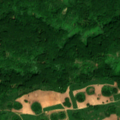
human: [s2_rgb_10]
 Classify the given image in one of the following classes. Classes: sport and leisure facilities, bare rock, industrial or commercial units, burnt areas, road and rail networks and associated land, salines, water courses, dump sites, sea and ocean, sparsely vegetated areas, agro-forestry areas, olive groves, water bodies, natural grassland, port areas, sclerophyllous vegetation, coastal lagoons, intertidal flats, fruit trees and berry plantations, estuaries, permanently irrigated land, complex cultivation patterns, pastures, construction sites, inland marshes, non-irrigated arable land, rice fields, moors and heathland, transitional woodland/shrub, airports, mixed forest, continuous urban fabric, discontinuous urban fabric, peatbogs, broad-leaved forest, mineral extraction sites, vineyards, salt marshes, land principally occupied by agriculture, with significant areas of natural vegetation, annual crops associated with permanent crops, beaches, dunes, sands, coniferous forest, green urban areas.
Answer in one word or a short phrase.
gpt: land principally occupied by agriculture, with significant areas of natural vegetation, broad-leaved forest, natural grassland, transitional woodland/shrub